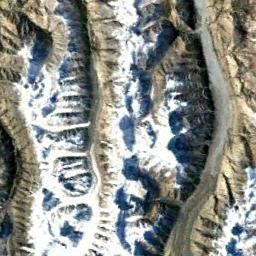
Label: snowberg